Interaction volume radius: 10 \u00c5
Interaction volume height: 10 \u00c5
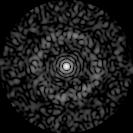
Disorder parameter: 0.8484